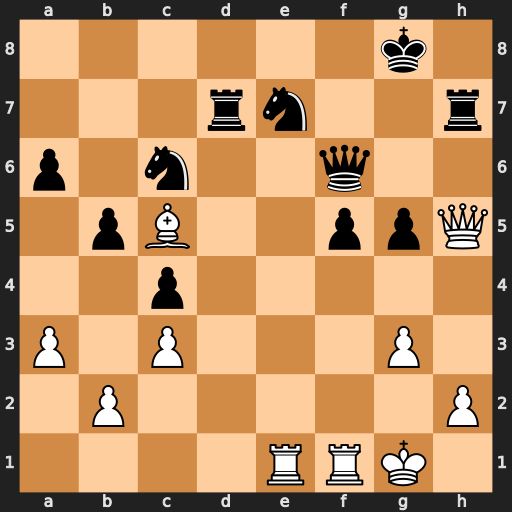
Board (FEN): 6k1/3rn2r/p1n2q2/1pB2ppQ/2p5/P1P3P1/1P5P/4RRK1
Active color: w
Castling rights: -
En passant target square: -
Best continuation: Qe8+ Qf8 Qxd7